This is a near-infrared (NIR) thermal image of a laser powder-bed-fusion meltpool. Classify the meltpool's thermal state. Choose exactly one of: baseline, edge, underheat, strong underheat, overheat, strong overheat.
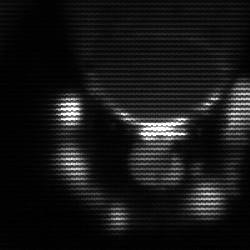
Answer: edge